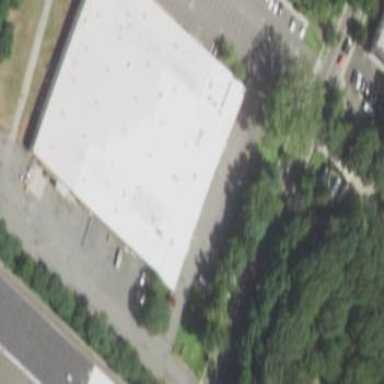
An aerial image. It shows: Commercial building.